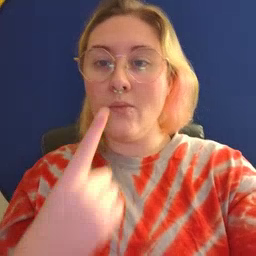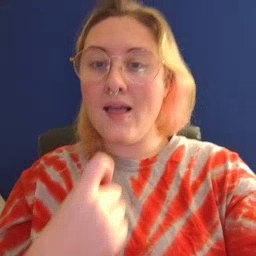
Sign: red